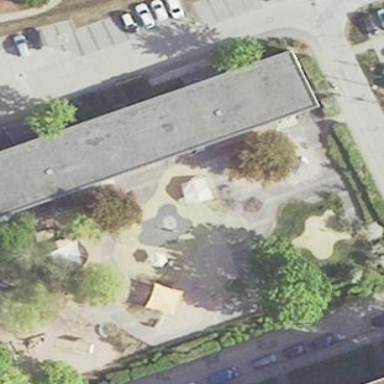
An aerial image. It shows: Kindergarten building.